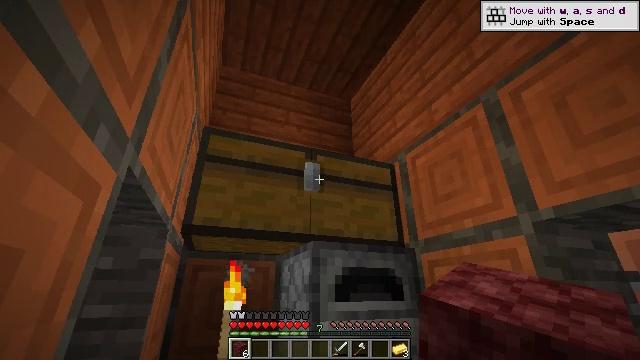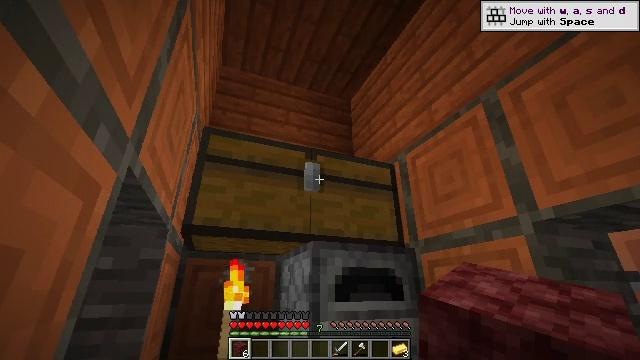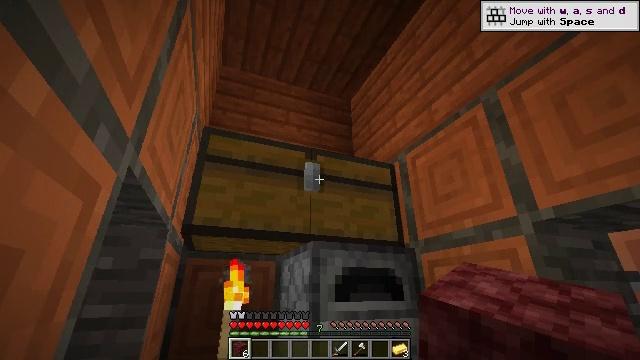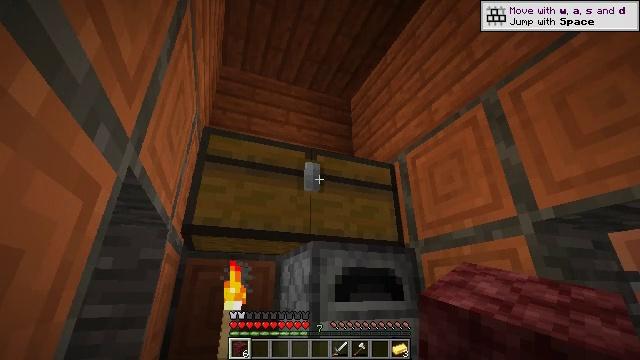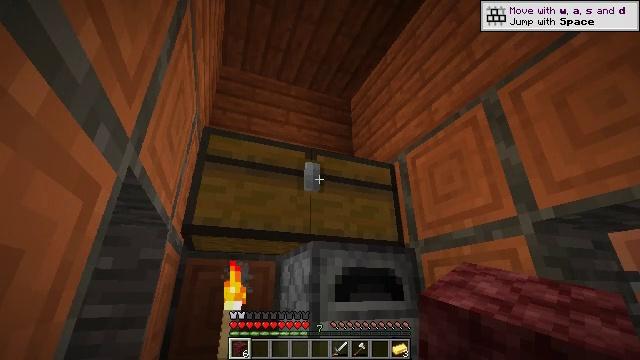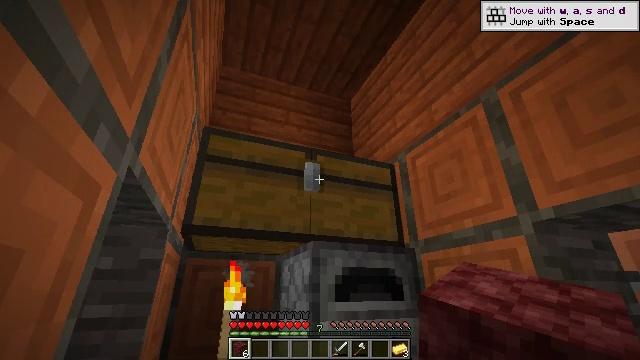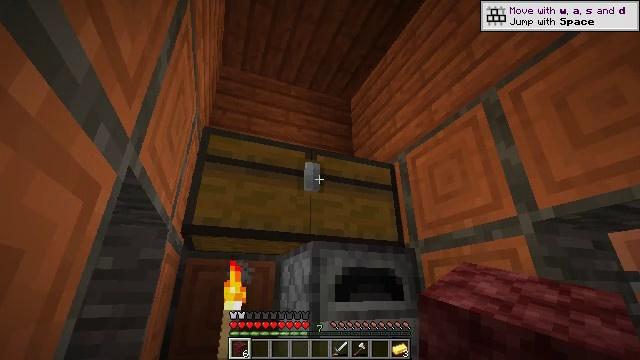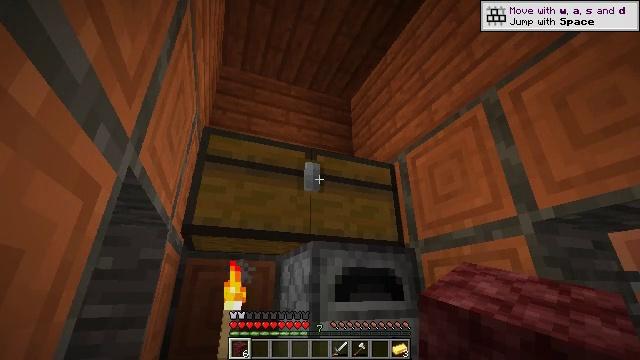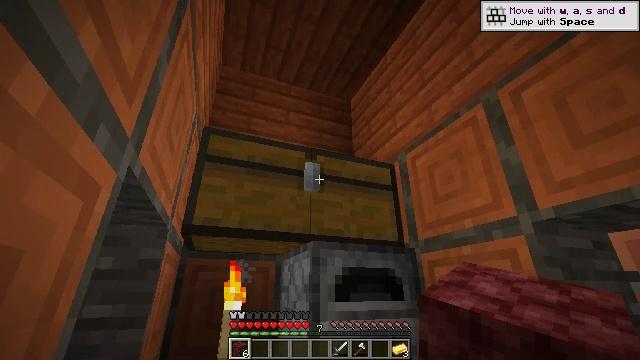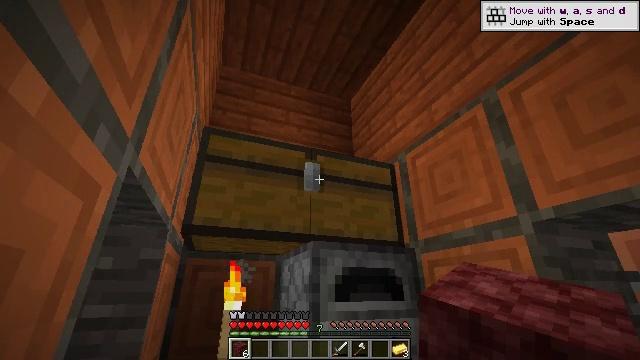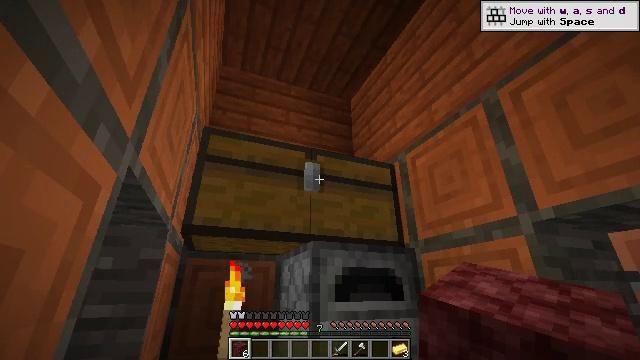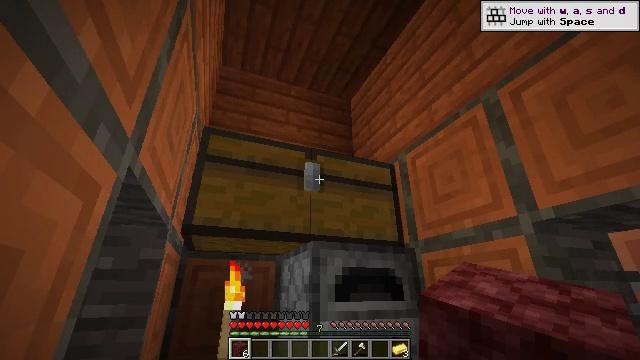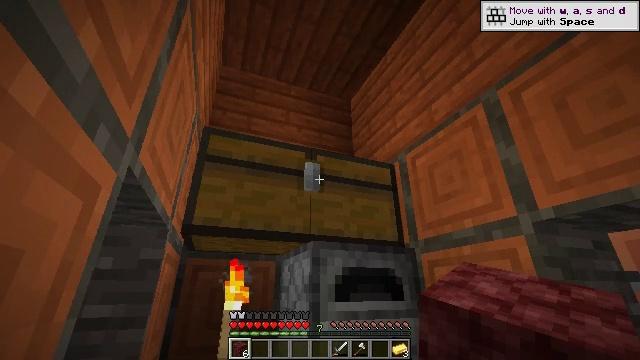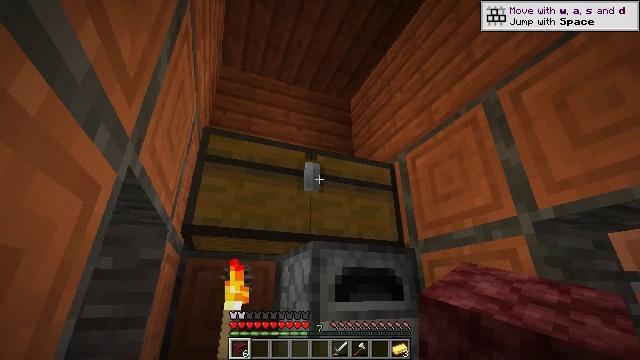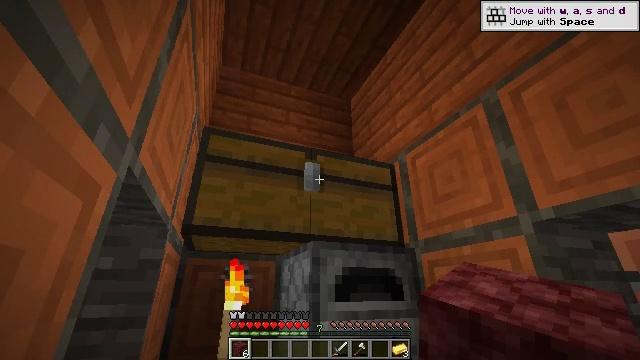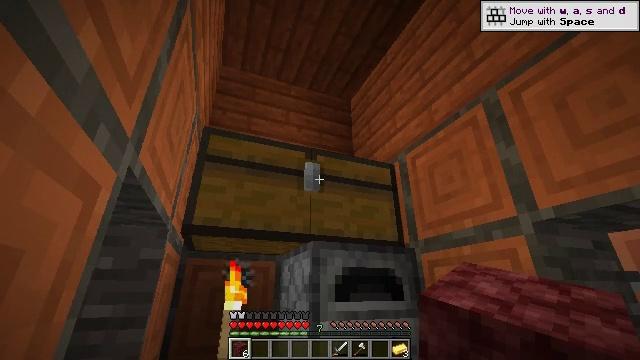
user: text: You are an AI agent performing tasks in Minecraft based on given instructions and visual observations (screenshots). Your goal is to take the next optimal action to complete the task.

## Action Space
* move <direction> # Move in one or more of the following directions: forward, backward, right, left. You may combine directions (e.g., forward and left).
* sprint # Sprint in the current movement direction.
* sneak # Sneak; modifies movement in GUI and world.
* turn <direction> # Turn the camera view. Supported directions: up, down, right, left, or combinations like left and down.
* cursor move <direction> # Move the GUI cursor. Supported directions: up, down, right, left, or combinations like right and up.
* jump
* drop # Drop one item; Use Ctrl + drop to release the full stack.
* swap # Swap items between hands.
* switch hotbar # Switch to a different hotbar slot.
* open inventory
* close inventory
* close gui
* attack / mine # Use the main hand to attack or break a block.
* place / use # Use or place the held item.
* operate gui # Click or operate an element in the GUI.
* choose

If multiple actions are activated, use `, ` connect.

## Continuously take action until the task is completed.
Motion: motion action
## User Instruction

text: Make a stone shovel using sticks and cobblestone.
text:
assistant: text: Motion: no_op
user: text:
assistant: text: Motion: no_op
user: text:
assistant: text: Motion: no_op
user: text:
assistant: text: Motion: no_op
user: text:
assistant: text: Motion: no_op
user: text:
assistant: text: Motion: no_op
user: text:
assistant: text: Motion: no_op
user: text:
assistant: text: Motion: no_op
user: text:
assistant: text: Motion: no_op
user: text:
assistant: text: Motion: no_op
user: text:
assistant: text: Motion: no_op
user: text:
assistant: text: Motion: no_op
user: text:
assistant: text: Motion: no_op
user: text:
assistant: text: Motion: no_op
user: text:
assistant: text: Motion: no_op
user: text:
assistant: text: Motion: no_op
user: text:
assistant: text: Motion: no_op
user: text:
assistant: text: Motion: no_op
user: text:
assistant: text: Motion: no_op
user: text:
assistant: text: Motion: no_op
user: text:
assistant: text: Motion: no_op
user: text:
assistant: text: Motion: no_op
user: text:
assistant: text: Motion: no_op
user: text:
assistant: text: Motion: no_op
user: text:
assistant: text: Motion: no_op
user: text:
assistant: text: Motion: no_op
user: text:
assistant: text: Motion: no_op
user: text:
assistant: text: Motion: no_op
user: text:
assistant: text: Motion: no_op
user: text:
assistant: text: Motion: no_op